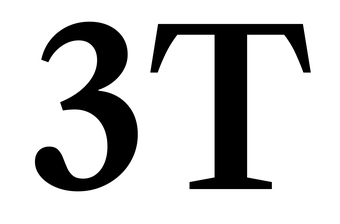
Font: LibreCaslonText_SemiBold